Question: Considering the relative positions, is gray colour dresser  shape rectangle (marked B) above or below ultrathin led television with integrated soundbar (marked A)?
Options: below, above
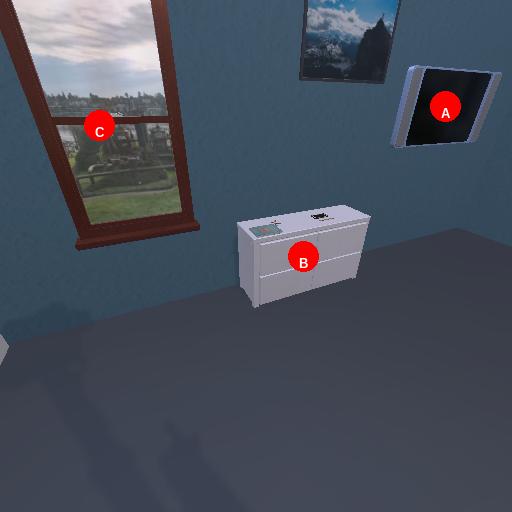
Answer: below